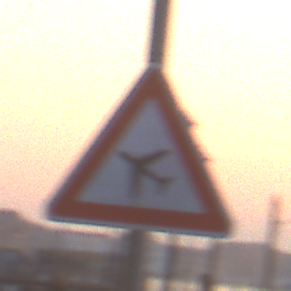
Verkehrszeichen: FlugbetriebRechts
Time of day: SunriseSunset
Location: Outdoor (Urban)
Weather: Clear
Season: NotSpecified
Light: Natural